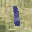
Label: 1